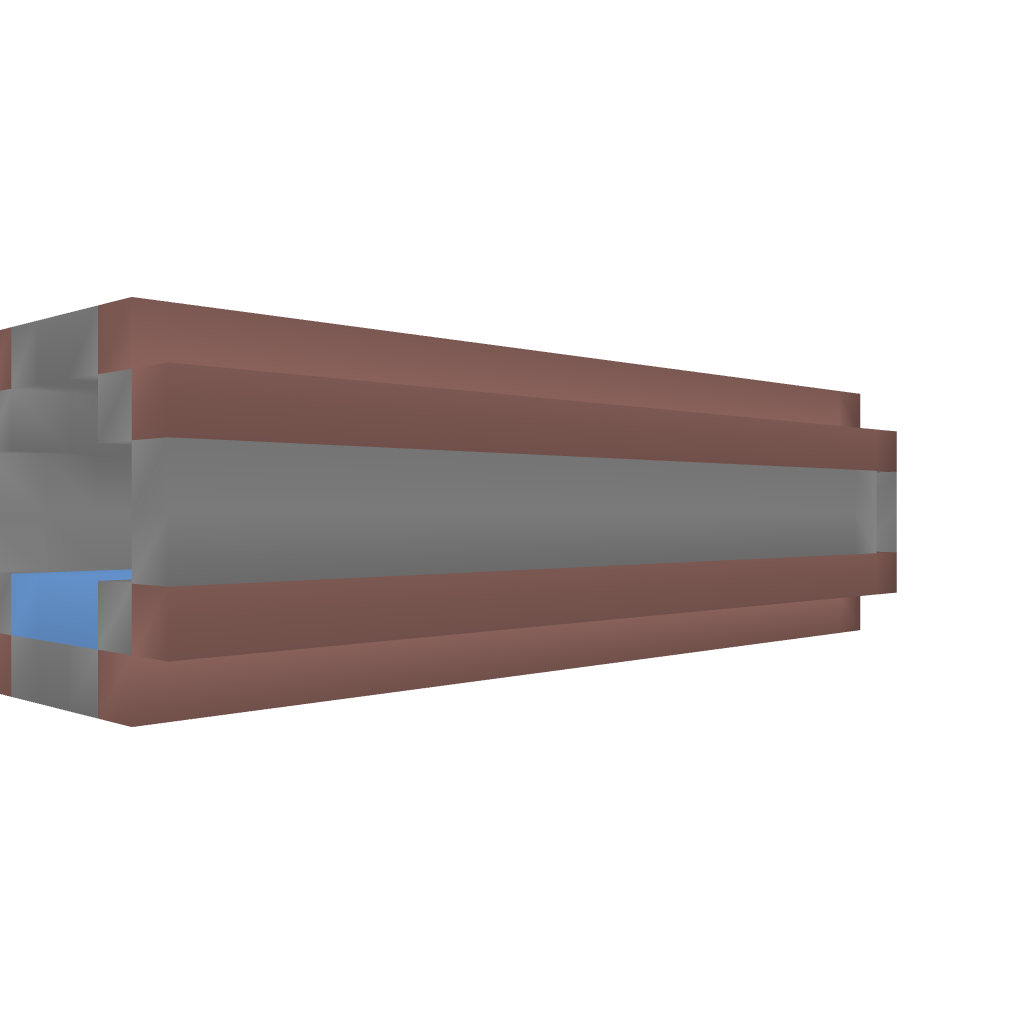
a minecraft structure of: Sewer Template Stright bad low quality